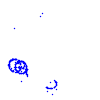
Particle: pion